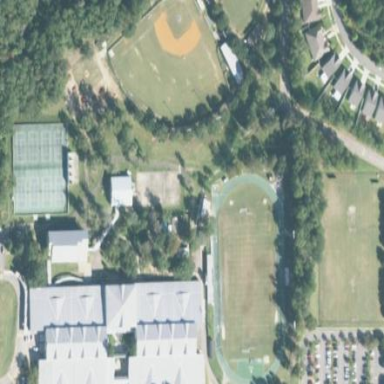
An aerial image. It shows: School.